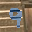
Label: 9